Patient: sex F, age 37
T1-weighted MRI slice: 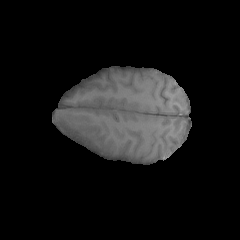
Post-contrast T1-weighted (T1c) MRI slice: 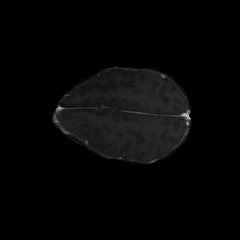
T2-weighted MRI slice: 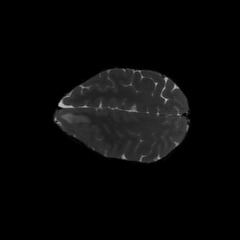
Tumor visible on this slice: yes
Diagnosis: Glioblastoma, IDH-wildtype
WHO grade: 4